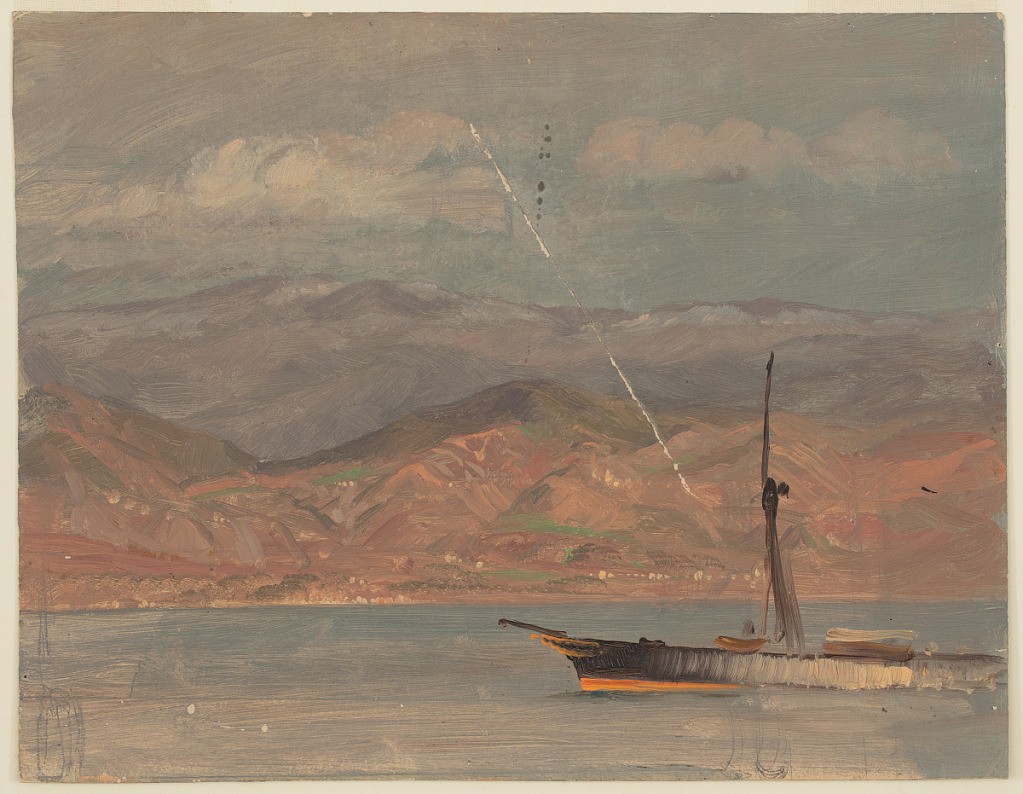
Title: The Strait of Messina, Looking towards Italy
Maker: Frederic Edwin Church, American, 1826–1900
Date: April 14, 1869
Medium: Brush and oil, graphite on off-white paperboard
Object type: Drawing
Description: Landscape sketch showing a view of an anchored fishing boat in the Strait of Messina, looking toward the coast of Italy. In the foreground at right, the fishing boat is show in left profile with its sails drawn. Its hull is painted black with a red bottom. The blue surface of the Strait of Messina comprises the foreground and middle distance, with the rugged, mountainous coast of Italy rising in the background. A town and several buildings are visible along the shore at center left. Above, dark clouds cast a shadow on the mountains below, and possibly indicate a coming or going storm.